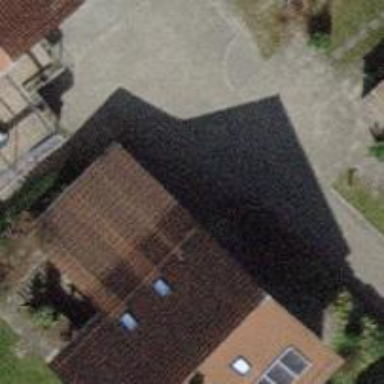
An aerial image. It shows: View of roof of building.